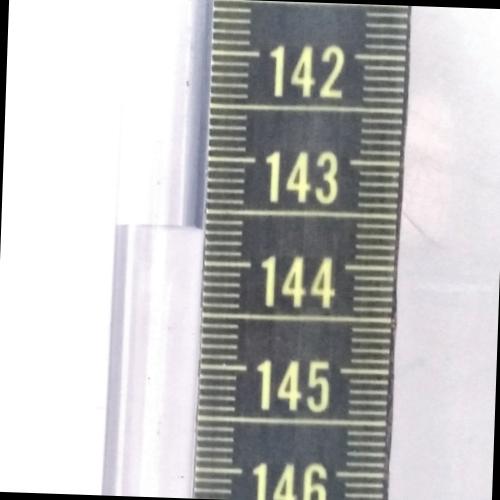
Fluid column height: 143.7 cm